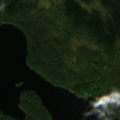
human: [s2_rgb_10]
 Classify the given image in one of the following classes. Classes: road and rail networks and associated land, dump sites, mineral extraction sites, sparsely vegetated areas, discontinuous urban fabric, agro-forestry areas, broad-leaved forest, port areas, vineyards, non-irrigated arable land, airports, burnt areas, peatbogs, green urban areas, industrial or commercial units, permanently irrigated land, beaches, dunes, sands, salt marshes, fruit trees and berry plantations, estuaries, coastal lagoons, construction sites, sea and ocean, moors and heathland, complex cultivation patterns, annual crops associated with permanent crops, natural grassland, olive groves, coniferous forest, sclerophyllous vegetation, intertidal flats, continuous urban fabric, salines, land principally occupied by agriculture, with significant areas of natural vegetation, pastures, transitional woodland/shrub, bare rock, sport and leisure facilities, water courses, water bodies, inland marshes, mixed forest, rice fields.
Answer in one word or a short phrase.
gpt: coniferous forest, transitional woodland/shrub, water bodies